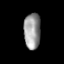
Tissue: lung
Cell type: Others
Senescence score: 0.161
Nuclear area (px): 589
Mean DAPI intensity: 151.793